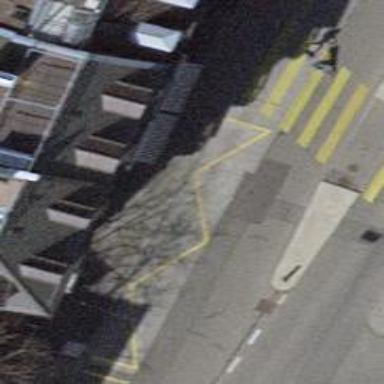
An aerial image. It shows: Kerb serving as barrier.